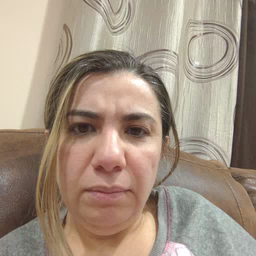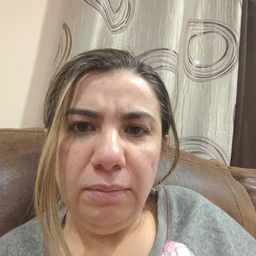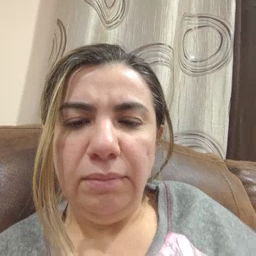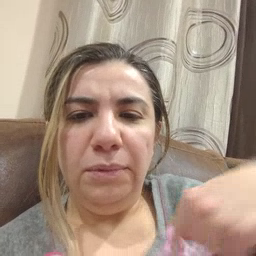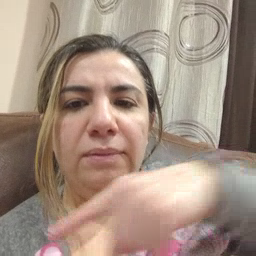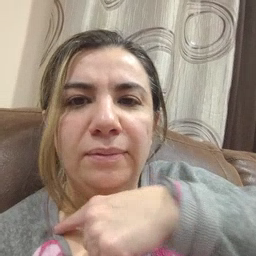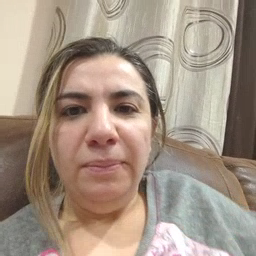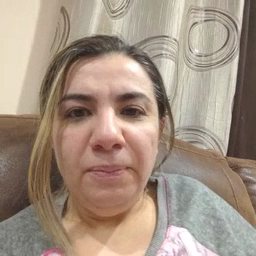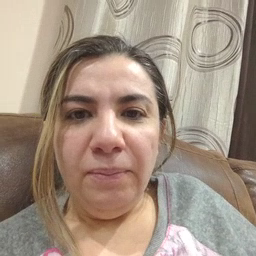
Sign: weus